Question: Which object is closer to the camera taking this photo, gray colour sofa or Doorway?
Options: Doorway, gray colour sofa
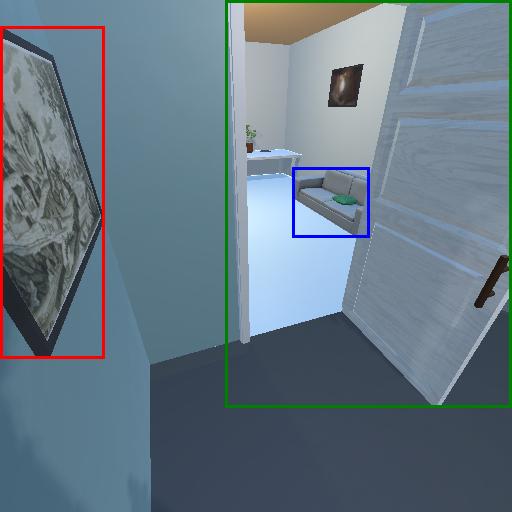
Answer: Doorway